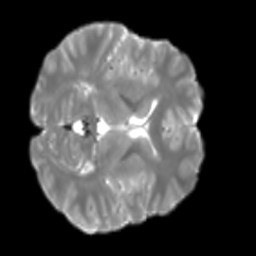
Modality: T2w
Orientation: axial
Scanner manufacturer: siemens
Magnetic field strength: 3 T
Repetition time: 4 s
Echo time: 0.0594 s